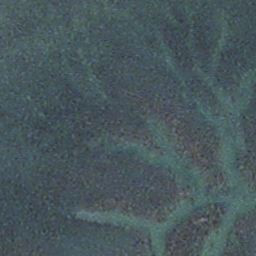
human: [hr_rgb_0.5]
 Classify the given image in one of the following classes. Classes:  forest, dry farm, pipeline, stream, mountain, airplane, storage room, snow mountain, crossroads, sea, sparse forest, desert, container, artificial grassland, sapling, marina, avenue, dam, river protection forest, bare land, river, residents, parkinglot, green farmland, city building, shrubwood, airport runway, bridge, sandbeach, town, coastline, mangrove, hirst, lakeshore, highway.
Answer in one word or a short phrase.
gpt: stream